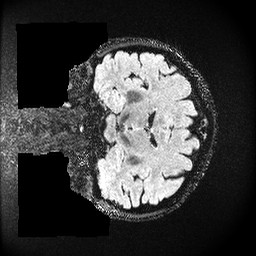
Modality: FLAIR
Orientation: coronal
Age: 49
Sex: female
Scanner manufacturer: ge
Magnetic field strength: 3 T
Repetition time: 4.802 s
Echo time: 0.1159 s